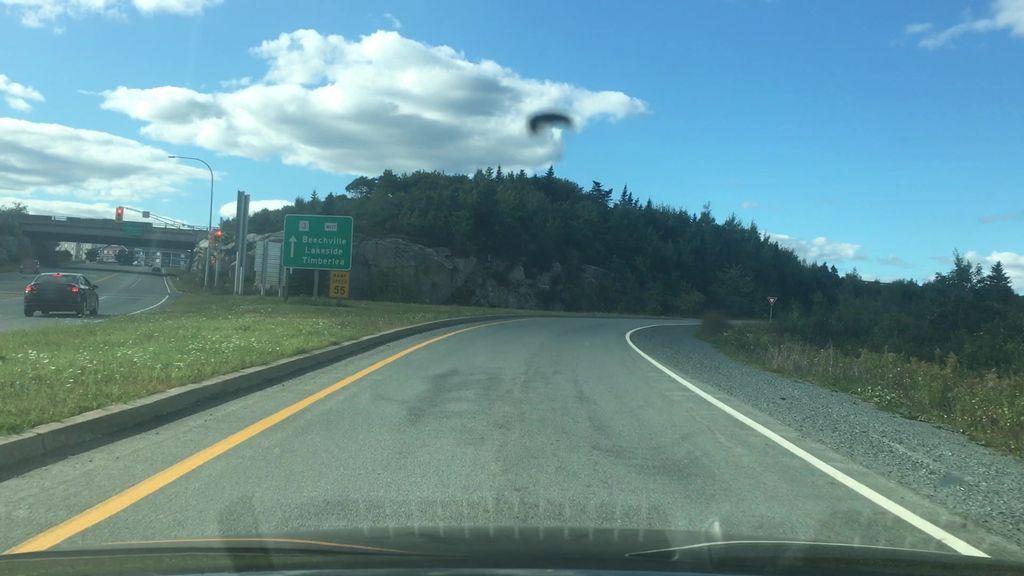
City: halifax